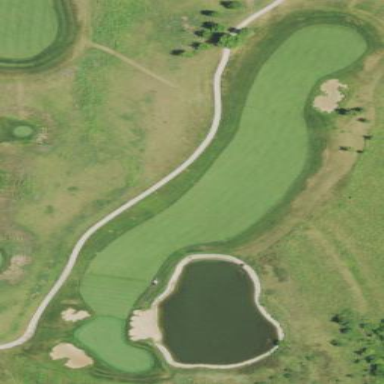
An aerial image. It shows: Golf rough area.